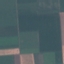
Land use / land cover: AnnualCrop